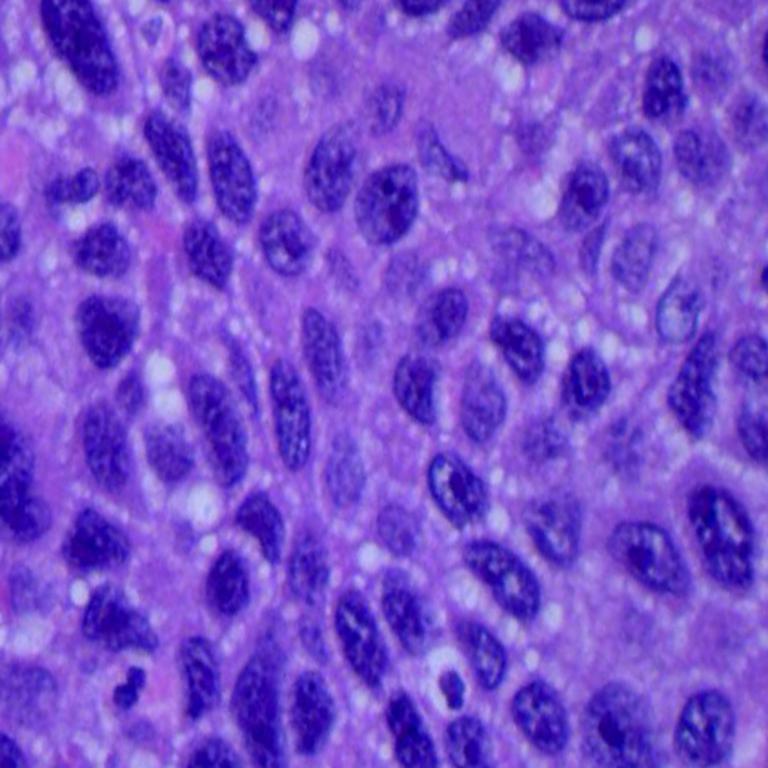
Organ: lung
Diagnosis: squamous carcinomas